Question: I would like to use a as a , but the view is not showing up in the in . So, it is of course not showing up in the data item list during screen editing.
I am using the latest IDE version: MS Visual Studio Professional 2013, Verison 12 Update 4.
## What I did
(the code is just to show what LightSwitch did, I used the Solution Explorer to create the table)
'''
CREATE TABLE [dbo].[TestPersons] (
[Id] INT IDENTITY (1, 1) NOT NULL,
[Name] NVARCHAR (255) DEFAULT ('') NOT NULL,
[RowVersion] ROWVERSION NOT NULL,
PRIMARY KEY CLUSTERED ([Id] ASC)
);
'''
(I used the SQL Server Object Explorer for this)
'''
CREATE VIEW [dbo].[TestPersonView]
AS SELECT Id, Name FROM [TestPersons]
'''
-> I added some test data over the SQL Server Object Explorer and it is shown correctly.
## I already tried this
deg (<URL>
'''
CREATE VIEW [dbo].[TestPersonView]
AS SELECT DISTINCT
CAST(Id as INT) AS Id,
CAST(Name as NVARCHAR(255)) AS Name
FROM [TestPersons]
'''
deg
'''
CREATE VIEW [dbo].[TestPersonView]
AS SELECT DISTINCT
ISNULL(CAST(Id as INT), 1) AS Id,
ISNULL(CAST(Name as NVARCHAR(255)), '-') AS Name
FROM [TestPersons]
'''
deg main project
deg
deg the server project
deg On other posts I read about <URL> in my project:

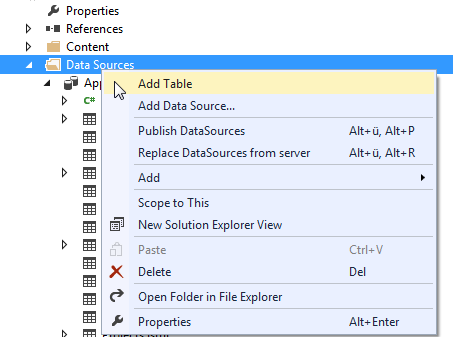
Answer: It looks like views, added directly to over the SQL Server Object Explorer are not synced back into to the ApplicationData object in the Solution Explorer.
### Workaround to get views from localDB into your project (LightSwitch, HTML client):
- - -
I would be happy to hear about something better, to get views into localDB for beeing able to use them during the development phase. It is very ugly to have a localDB as data source and a 2nd external data source that points to the same DB, just to get access to the views.